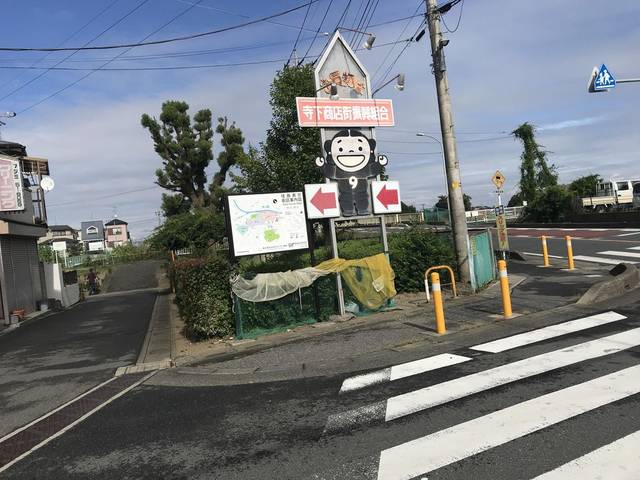
Region: Japan
Coordinates: 35.847, 139.565